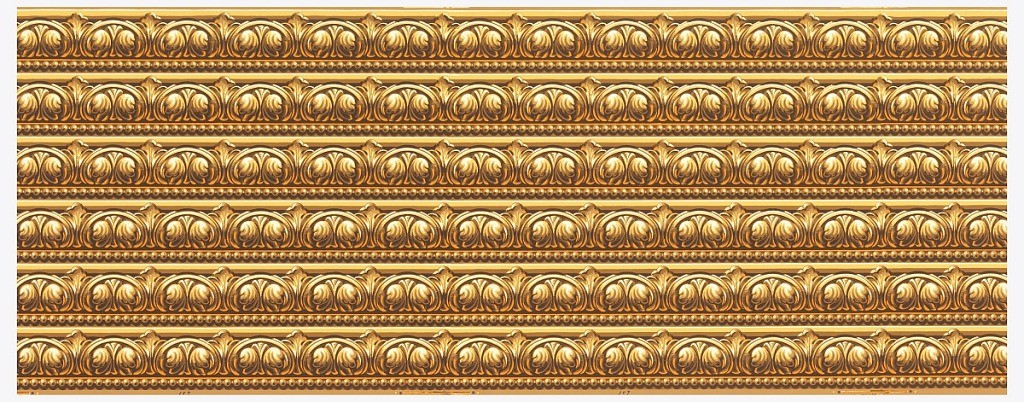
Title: Border
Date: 1875–1906
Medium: Block-printed
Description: Wallpaper roll.
Printed six across, stylized acanthus leaves above a single row of strung beads. Printed in brown, tan and orange on brown ground.